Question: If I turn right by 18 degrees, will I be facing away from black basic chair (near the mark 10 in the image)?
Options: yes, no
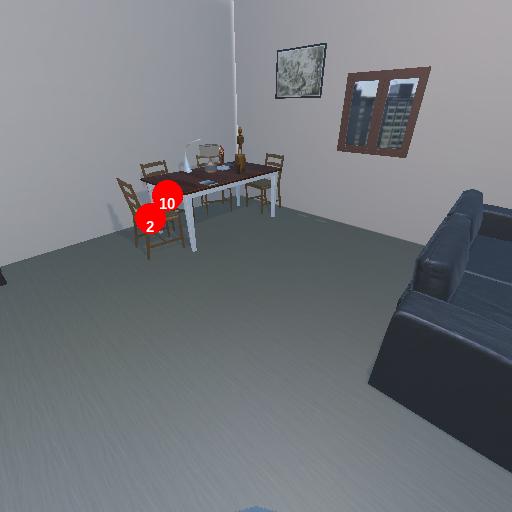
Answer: yes